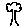
Label: tree